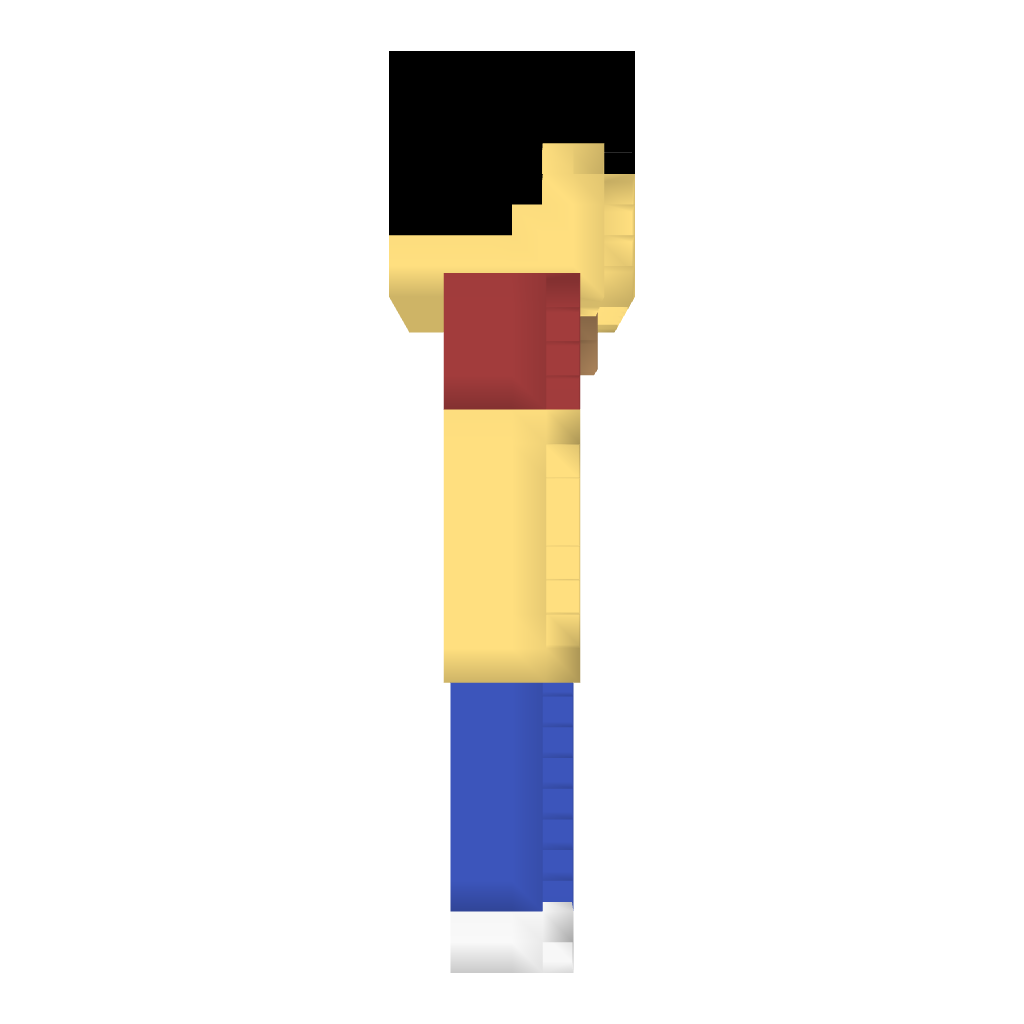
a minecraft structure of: My Statue good quality